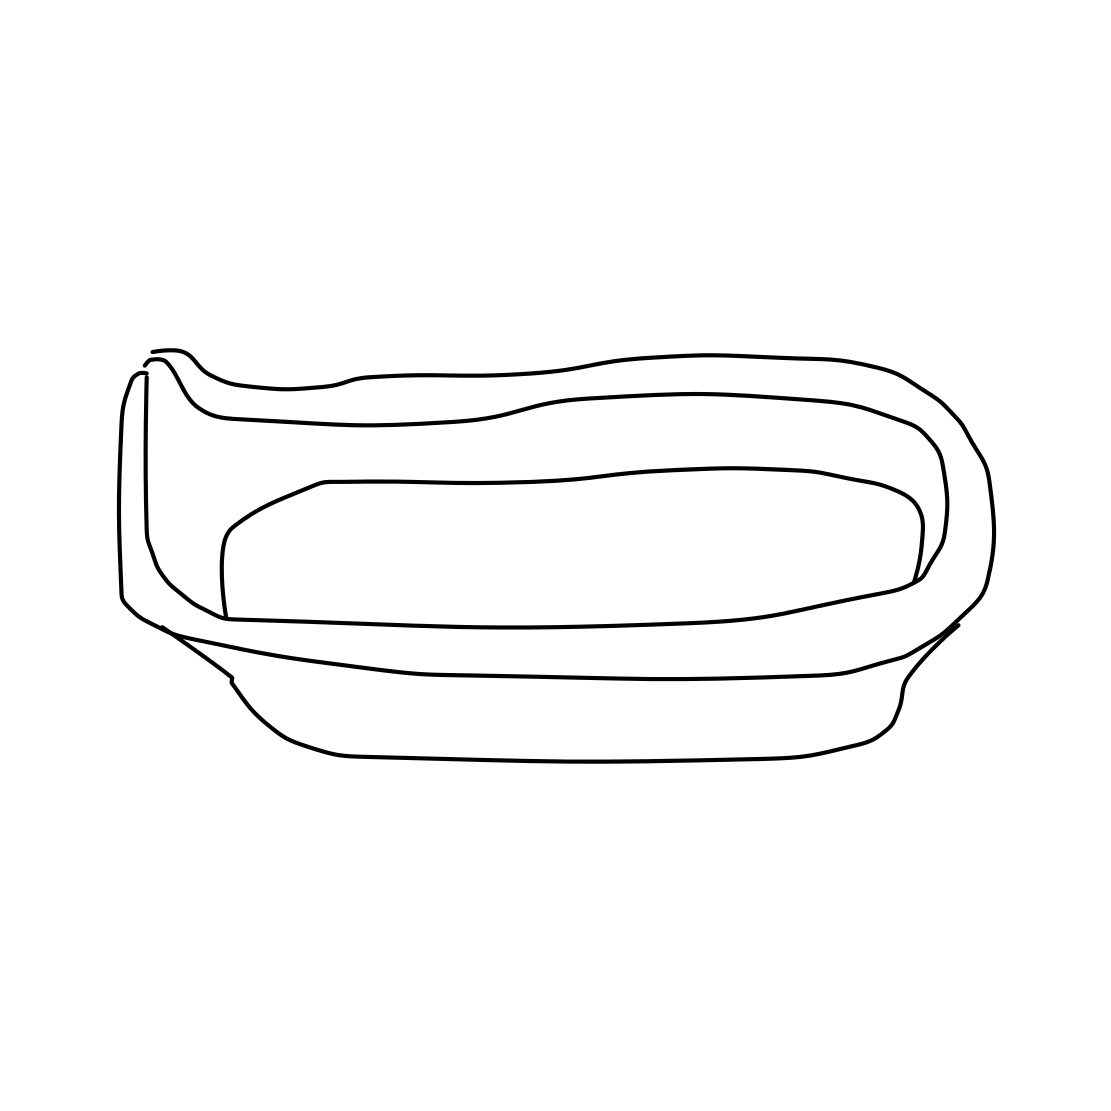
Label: bathtub